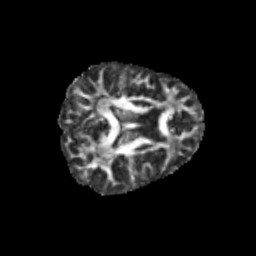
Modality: FA
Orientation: axial
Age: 10
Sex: male
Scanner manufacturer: siemens
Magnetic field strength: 3 T
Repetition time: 3.8 s
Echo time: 0.07 s